Question: I have the following array of data:
'''
In [53]: data
Out[53]: array([ 9.95000000e-05, 9.95000000e-05, 9.95000000e-05,
...
...
9.95000000e-05])
'''
When I do a plot of it i get:

I would expect the plot to be a straight line with something meaningful on the y axis. What is the cause for this behavior?
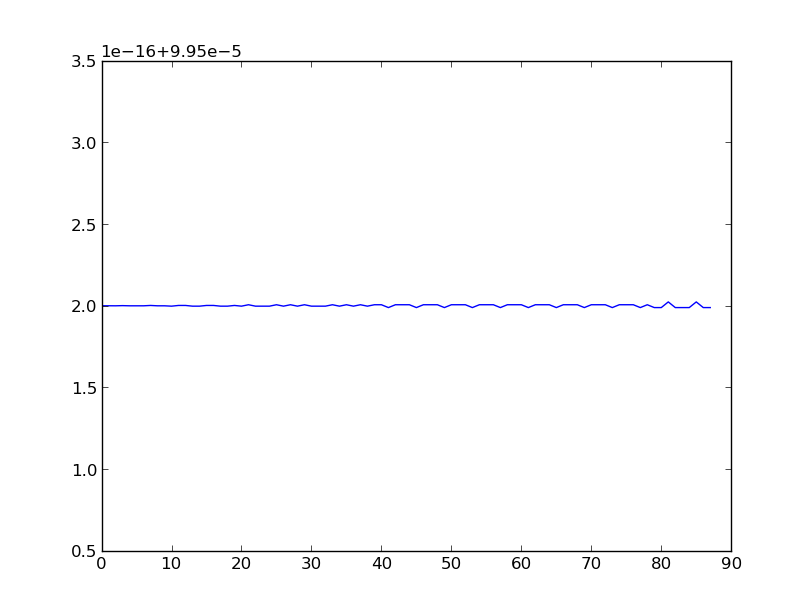
Answer: The problem is that '9.95000000e-05' is actually '9.9500000000000006e-05' or '9.9499999999999979e-05' or some simmilar number which iPython rounds for the sake of clarity.
Matplotlib, however, acknowledge the number in its complete precision which as a result has the unexpected behaviour.
The workaround or this is to round the number to the values represented in iPython.
'''
In [53]: round(data,7)
Out[53]: array([ 9.95000000e-05, 9.95000000e-05, 9.95000000e-05,
...
...
])
'''
Which provides a nice plot:
'''
In [54]: plot(round(data,7))
'''